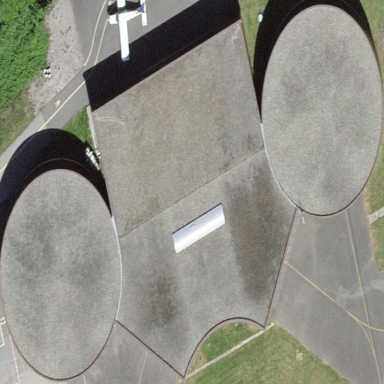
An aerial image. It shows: Hangar building at the airport.